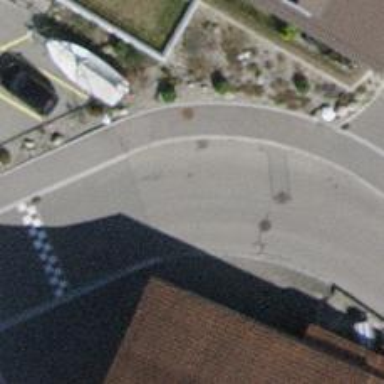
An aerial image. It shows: Residential road with asphalt surface. The right sidewalk also has asphalt surface.